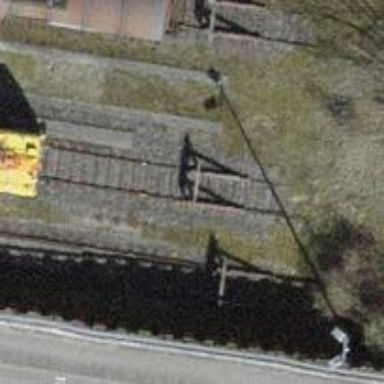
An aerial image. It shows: Railway buffer stop.